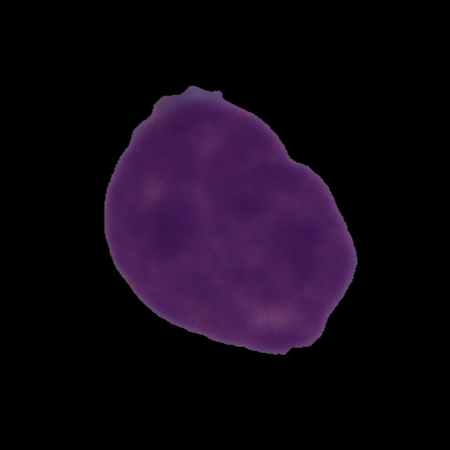
Label: cancer